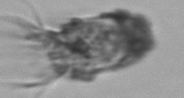
Label: Tintinnopsis